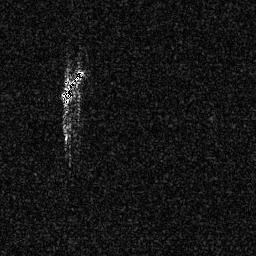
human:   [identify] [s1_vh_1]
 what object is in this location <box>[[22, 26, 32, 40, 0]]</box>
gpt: <ref>1 medium ship at the left</ref>